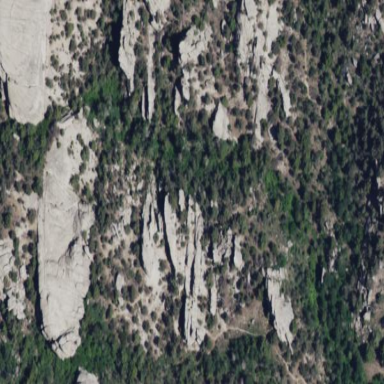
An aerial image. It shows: Landscape dominated by bare rock.